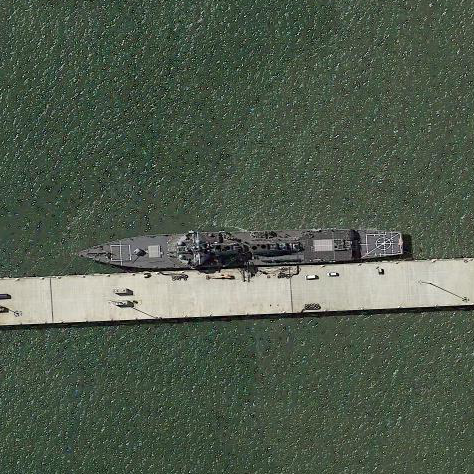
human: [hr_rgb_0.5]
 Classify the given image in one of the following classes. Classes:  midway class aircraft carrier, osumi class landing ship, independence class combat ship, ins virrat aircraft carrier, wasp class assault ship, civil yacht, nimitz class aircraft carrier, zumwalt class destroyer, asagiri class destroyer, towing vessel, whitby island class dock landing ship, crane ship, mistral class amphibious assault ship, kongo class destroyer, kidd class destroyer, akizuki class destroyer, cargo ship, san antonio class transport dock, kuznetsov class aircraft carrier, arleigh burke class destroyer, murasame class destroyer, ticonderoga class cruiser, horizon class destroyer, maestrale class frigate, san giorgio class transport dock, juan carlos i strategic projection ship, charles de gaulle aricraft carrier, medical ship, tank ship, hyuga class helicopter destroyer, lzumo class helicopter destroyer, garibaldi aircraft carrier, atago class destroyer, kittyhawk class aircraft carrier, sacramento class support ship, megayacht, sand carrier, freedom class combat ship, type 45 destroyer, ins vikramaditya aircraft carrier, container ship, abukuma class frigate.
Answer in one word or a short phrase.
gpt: Arleigh Burke class destroyer